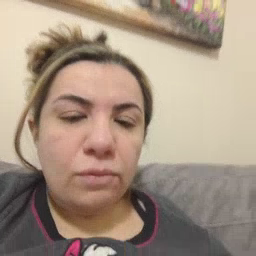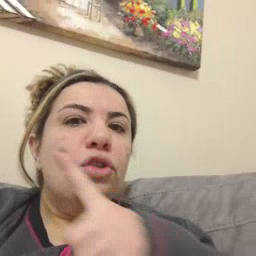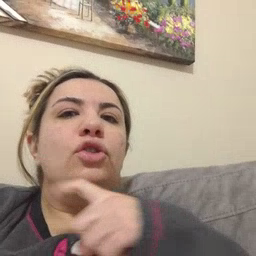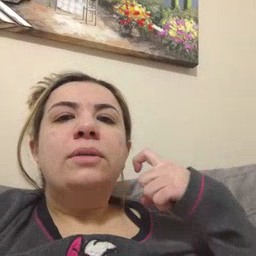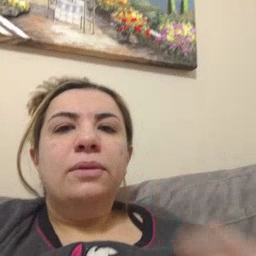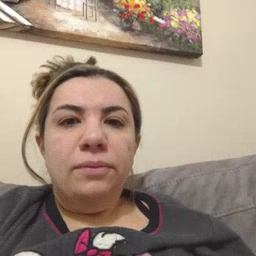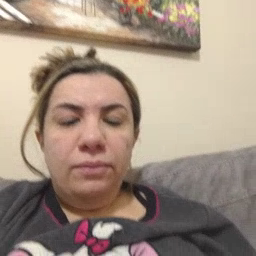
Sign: dry